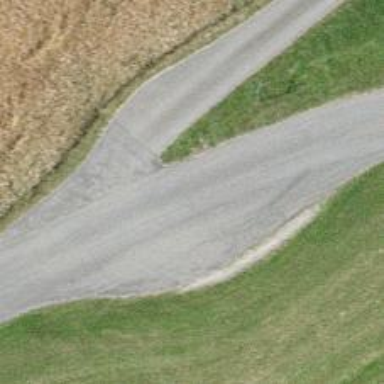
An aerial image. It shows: Passing place on the road.